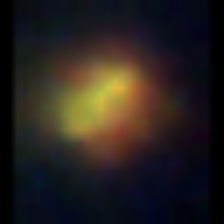
Taxon: NanoPlankton
Group: Other